Question: I'm trying to understand the impact of the 'element word positions' index setting.
See the following xquery which returns the plan of a simple 'element-word-query' search:
'''
xdmp:plan(cts:search(doc(),
cts:and-query(
cts:element-word-query(xs:QName("name"), "element word position")
),
("unfiltered")
))
'''
And the 'final-plan' if the index is not activated (reduced form to save space):
'''
<qry:and-query>
<qry:term-query>element(name),pair(word("element"),word("word"))</qry:term-query>
<qry:term-query>element(name),pair(word("word"),word("position"))</qry:term-query>
<qry:term-query>word("element")</qry:term-query>
<qry:term-query>word("word")</qry:term-query>
<qry:term-query>word("position")</qry:term-query>
</qry:and-query>
'''
Query plan after the index is activated ('word-positions' and also 'element word positions'):
'''
<qry:and-query>
<qry:term-query>element(name),pair(word("element"),word("word"))</qry:term-query>
<qry:term-query>element(name),pair(word("word"),word("position"))</qry:term-query>
<qry:element-query>
element(name)
<qry:word-query>
<qry:KP pos="0">word("element")</qry:KP>
<qry:KP pos="1">word("word")</qry:KP>
<qry:KP pos="2">word("position")</qry:KP>
</qry:word-query>
</qry:element-query>
</qry:and-query>
'''
So i assume, because there are a lot less 'term-query' generated, the resulting candidate fragment id count is going to be smaller and thus the intersection at index resolution is faster. Other than that i'd really like to understand how a 'element-query' works under the hood. So i've got a few questions:
- 'element word positions'- - 'element-query''term-query''element-query''word-query'
Edit:
Added a picture to visualize my understanding of how the index might look with element word positions enabled. (See mholstege's answers comments for details)

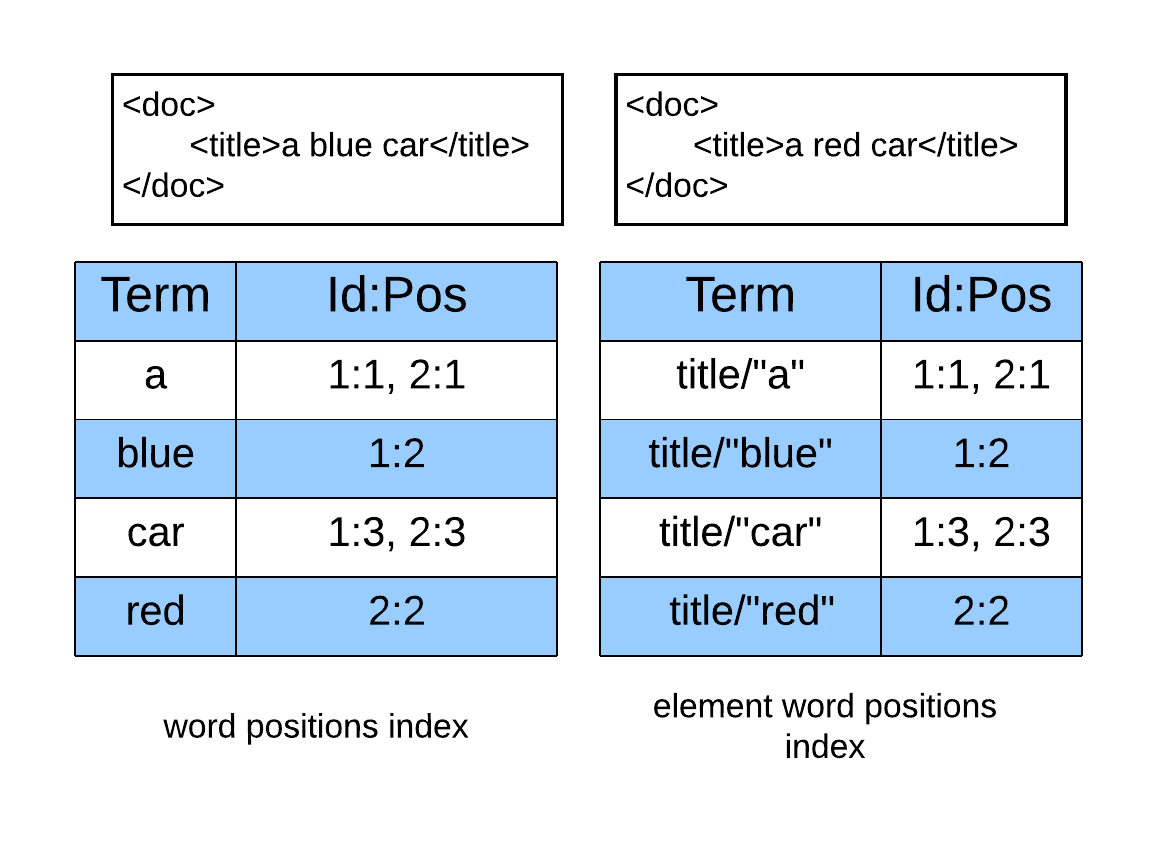
Answer: When you turn on positions, we store a positions vector for each document in the index for the relevant term, instead of just the document id.
The way to think about this is in terms of the specificity of the leaf queries and the work involved in calculating them and intersecting intermediate results.
When you see a term-query in the query plan, that means it is just looking up document ids, so there is no knowledge of relative positioning -- a less accurate result for a long phrase like this, because the "element word" and "word position" could be occurring in two separate parent elements in the document. If your data only ever has one element with this name in each document, that could not happen, although you could still have false matches where the two-word subphrases occur in, say, the reverse order, or separated by other words.
When you see word-query in the query plan, that means we are going to be looking at positions, and here you see the relative positions for each of the words in the phrase. When this is resolved, we examine the positions vector and toss out the ones that don't mean this positional constraint. So all the matches will have this sequence of words in this order: a more precise match.
The element-query in the plan is also applying positional constraints, of the element instances relative to the matches inside the element. There are optimizations where the element positional constraints are actually pushed down to the leaves of the query tree to avoid excess intermediate calculations.
You also see some technically redundant term queries: the point of these is to do simple term lookups that are probably more constrained than the leaf word queries. Since intersection of term lists from an and-query always proceeds from the shortest matching posting list, this can provide a fail-fast mechanism to avoid the more expensive positions calculations. There is a certain amount of heuristic judgement in that, and given a complex set of index options and query variations, sometimes those additional terms are, in fact, not helpful.